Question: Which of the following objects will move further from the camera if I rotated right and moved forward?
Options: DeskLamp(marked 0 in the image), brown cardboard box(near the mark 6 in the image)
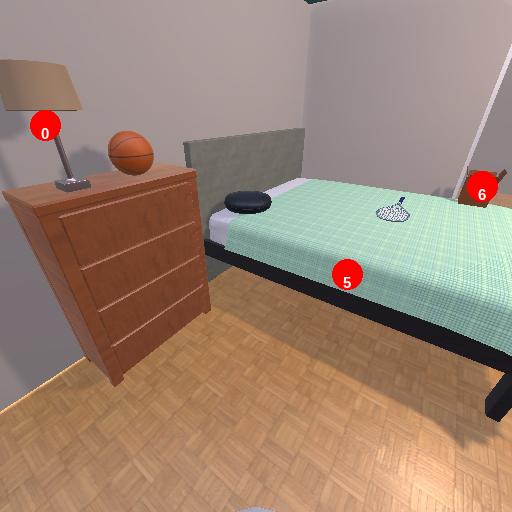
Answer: DeskLamp(marked 0 in the image)